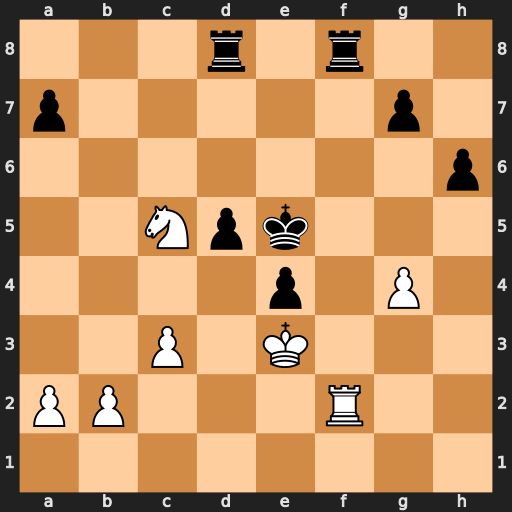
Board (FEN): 3r1r2/p5p1/7p/2Npk3/4p1P1/2P1K3/PP3R2/8
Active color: w
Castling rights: -
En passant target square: -
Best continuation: Rxf8 Rxf8 Nd7+ Ke6 Nxf8+